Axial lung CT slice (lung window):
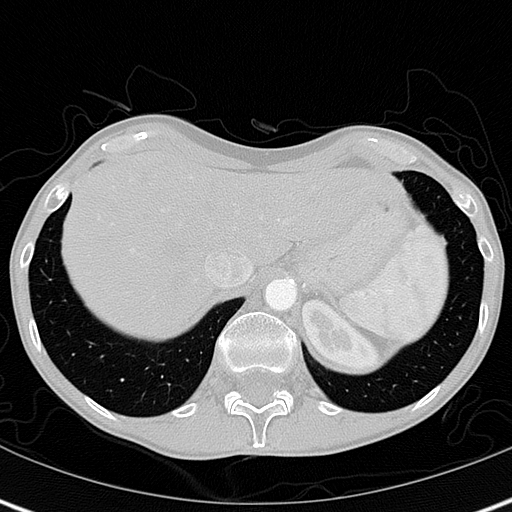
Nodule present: no